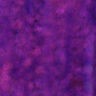
Metastatic tissue present: no